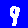
Digit: 9